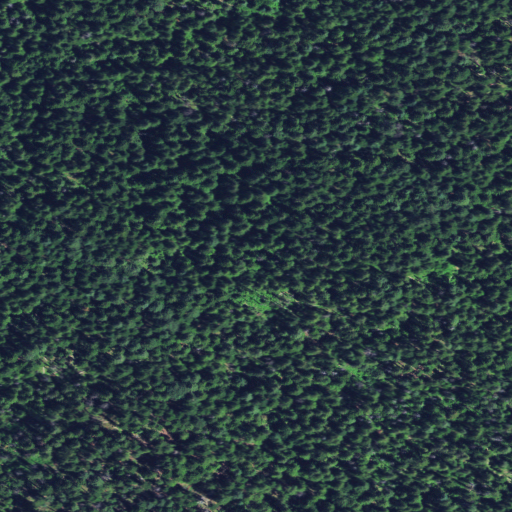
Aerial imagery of ridge(s) in Idaho named Chamook Ridge containing only evergreen forest